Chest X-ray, PA view. Patient: 51 years old, sex M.
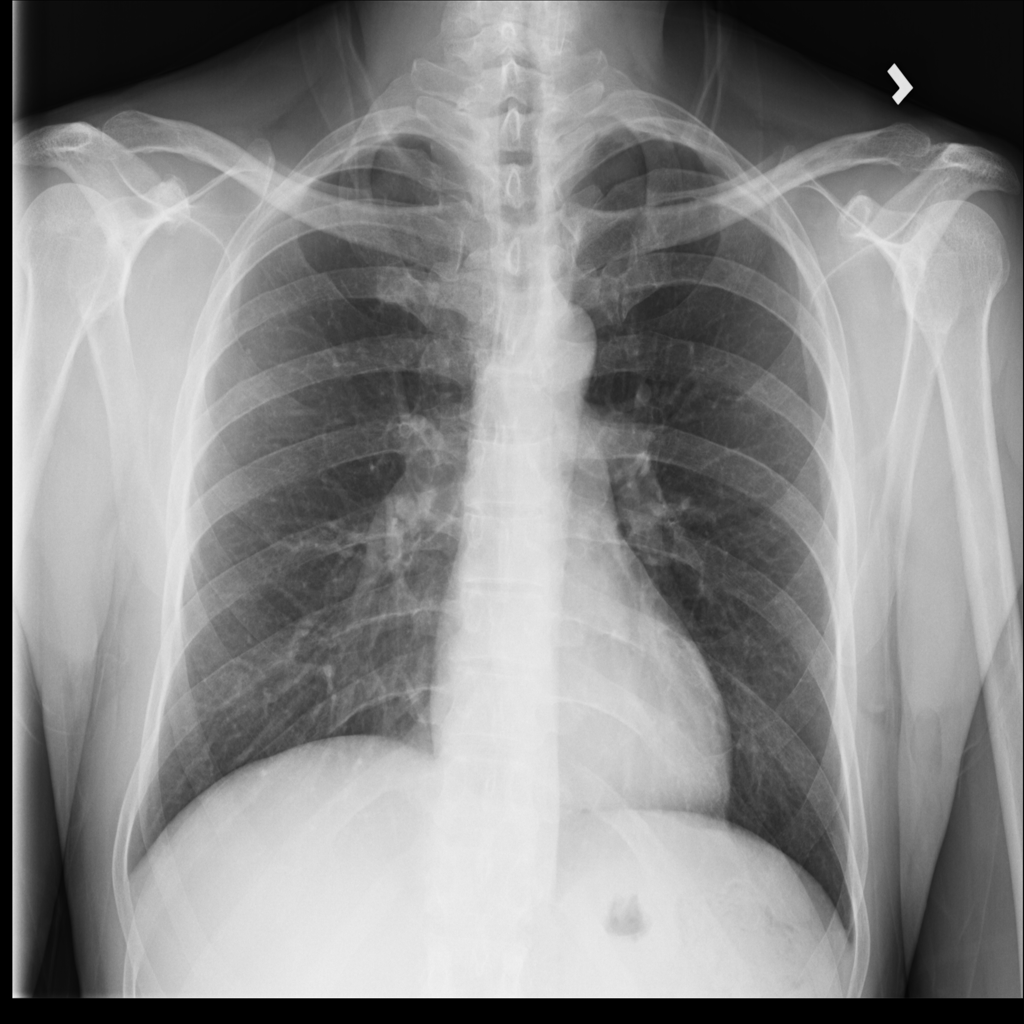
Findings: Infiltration